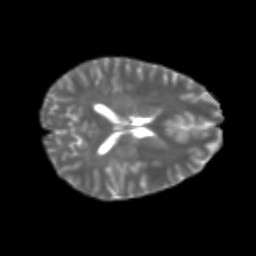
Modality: T2w
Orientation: axial
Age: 22
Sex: female
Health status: healthy
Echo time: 0.074 s